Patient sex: M
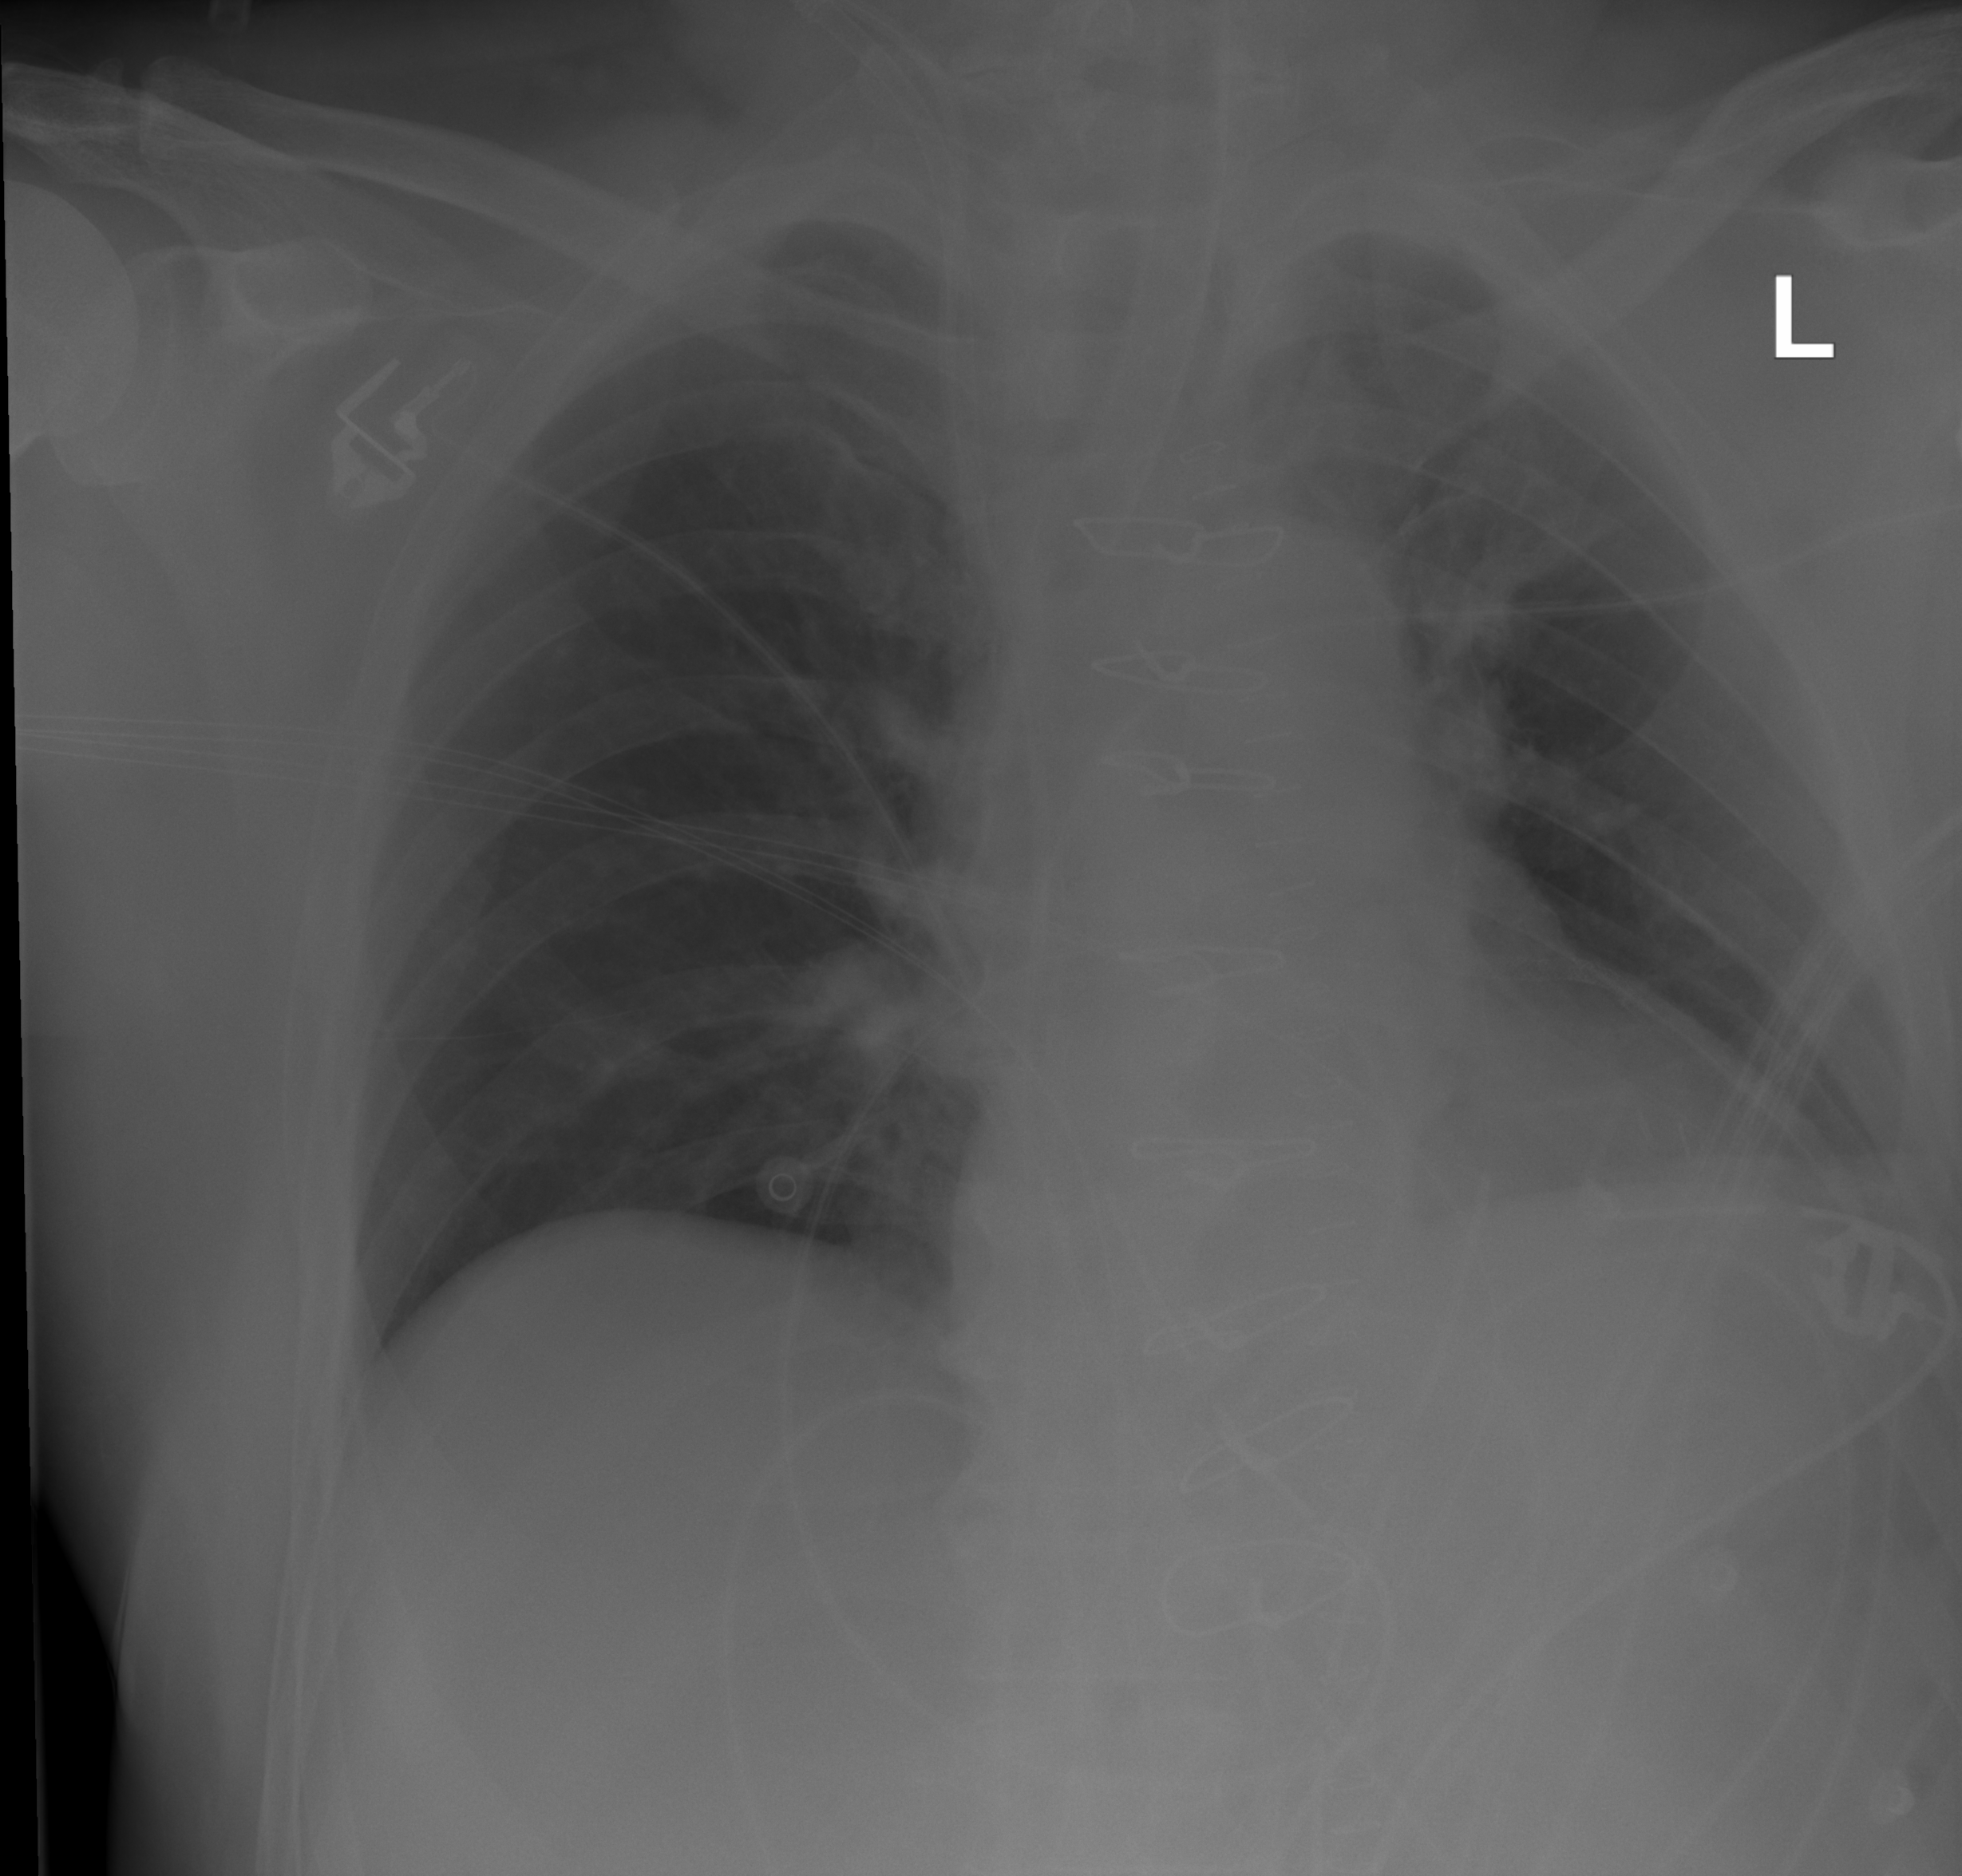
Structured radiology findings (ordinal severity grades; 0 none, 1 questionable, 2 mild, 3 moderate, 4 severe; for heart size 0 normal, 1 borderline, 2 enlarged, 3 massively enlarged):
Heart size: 0
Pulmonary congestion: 0
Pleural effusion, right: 0
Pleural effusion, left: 0
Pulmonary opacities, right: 0
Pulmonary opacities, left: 0
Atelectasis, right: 0
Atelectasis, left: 2